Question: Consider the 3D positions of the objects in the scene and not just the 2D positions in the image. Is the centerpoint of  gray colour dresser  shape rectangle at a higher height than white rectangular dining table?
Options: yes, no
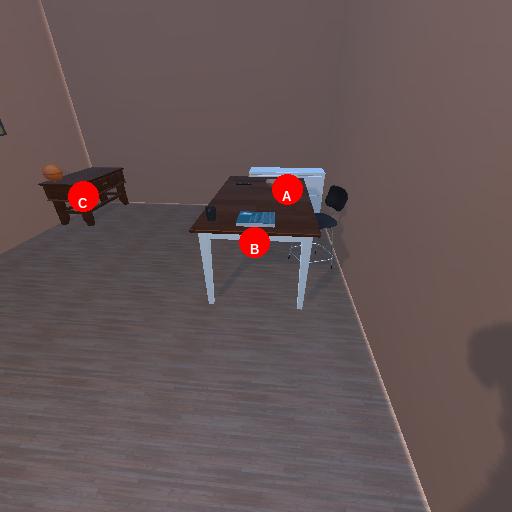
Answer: yes